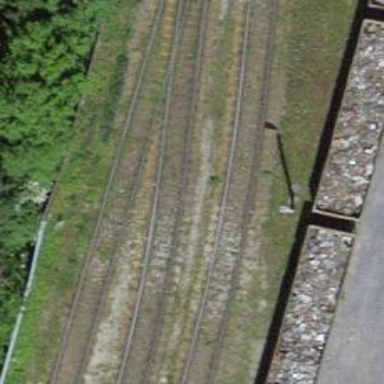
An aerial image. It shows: Single-track railway spur.